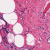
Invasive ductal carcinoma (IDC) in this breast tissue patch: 0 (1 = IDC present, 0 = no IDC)